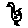
Label: bird